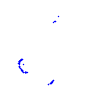
Particle: proton